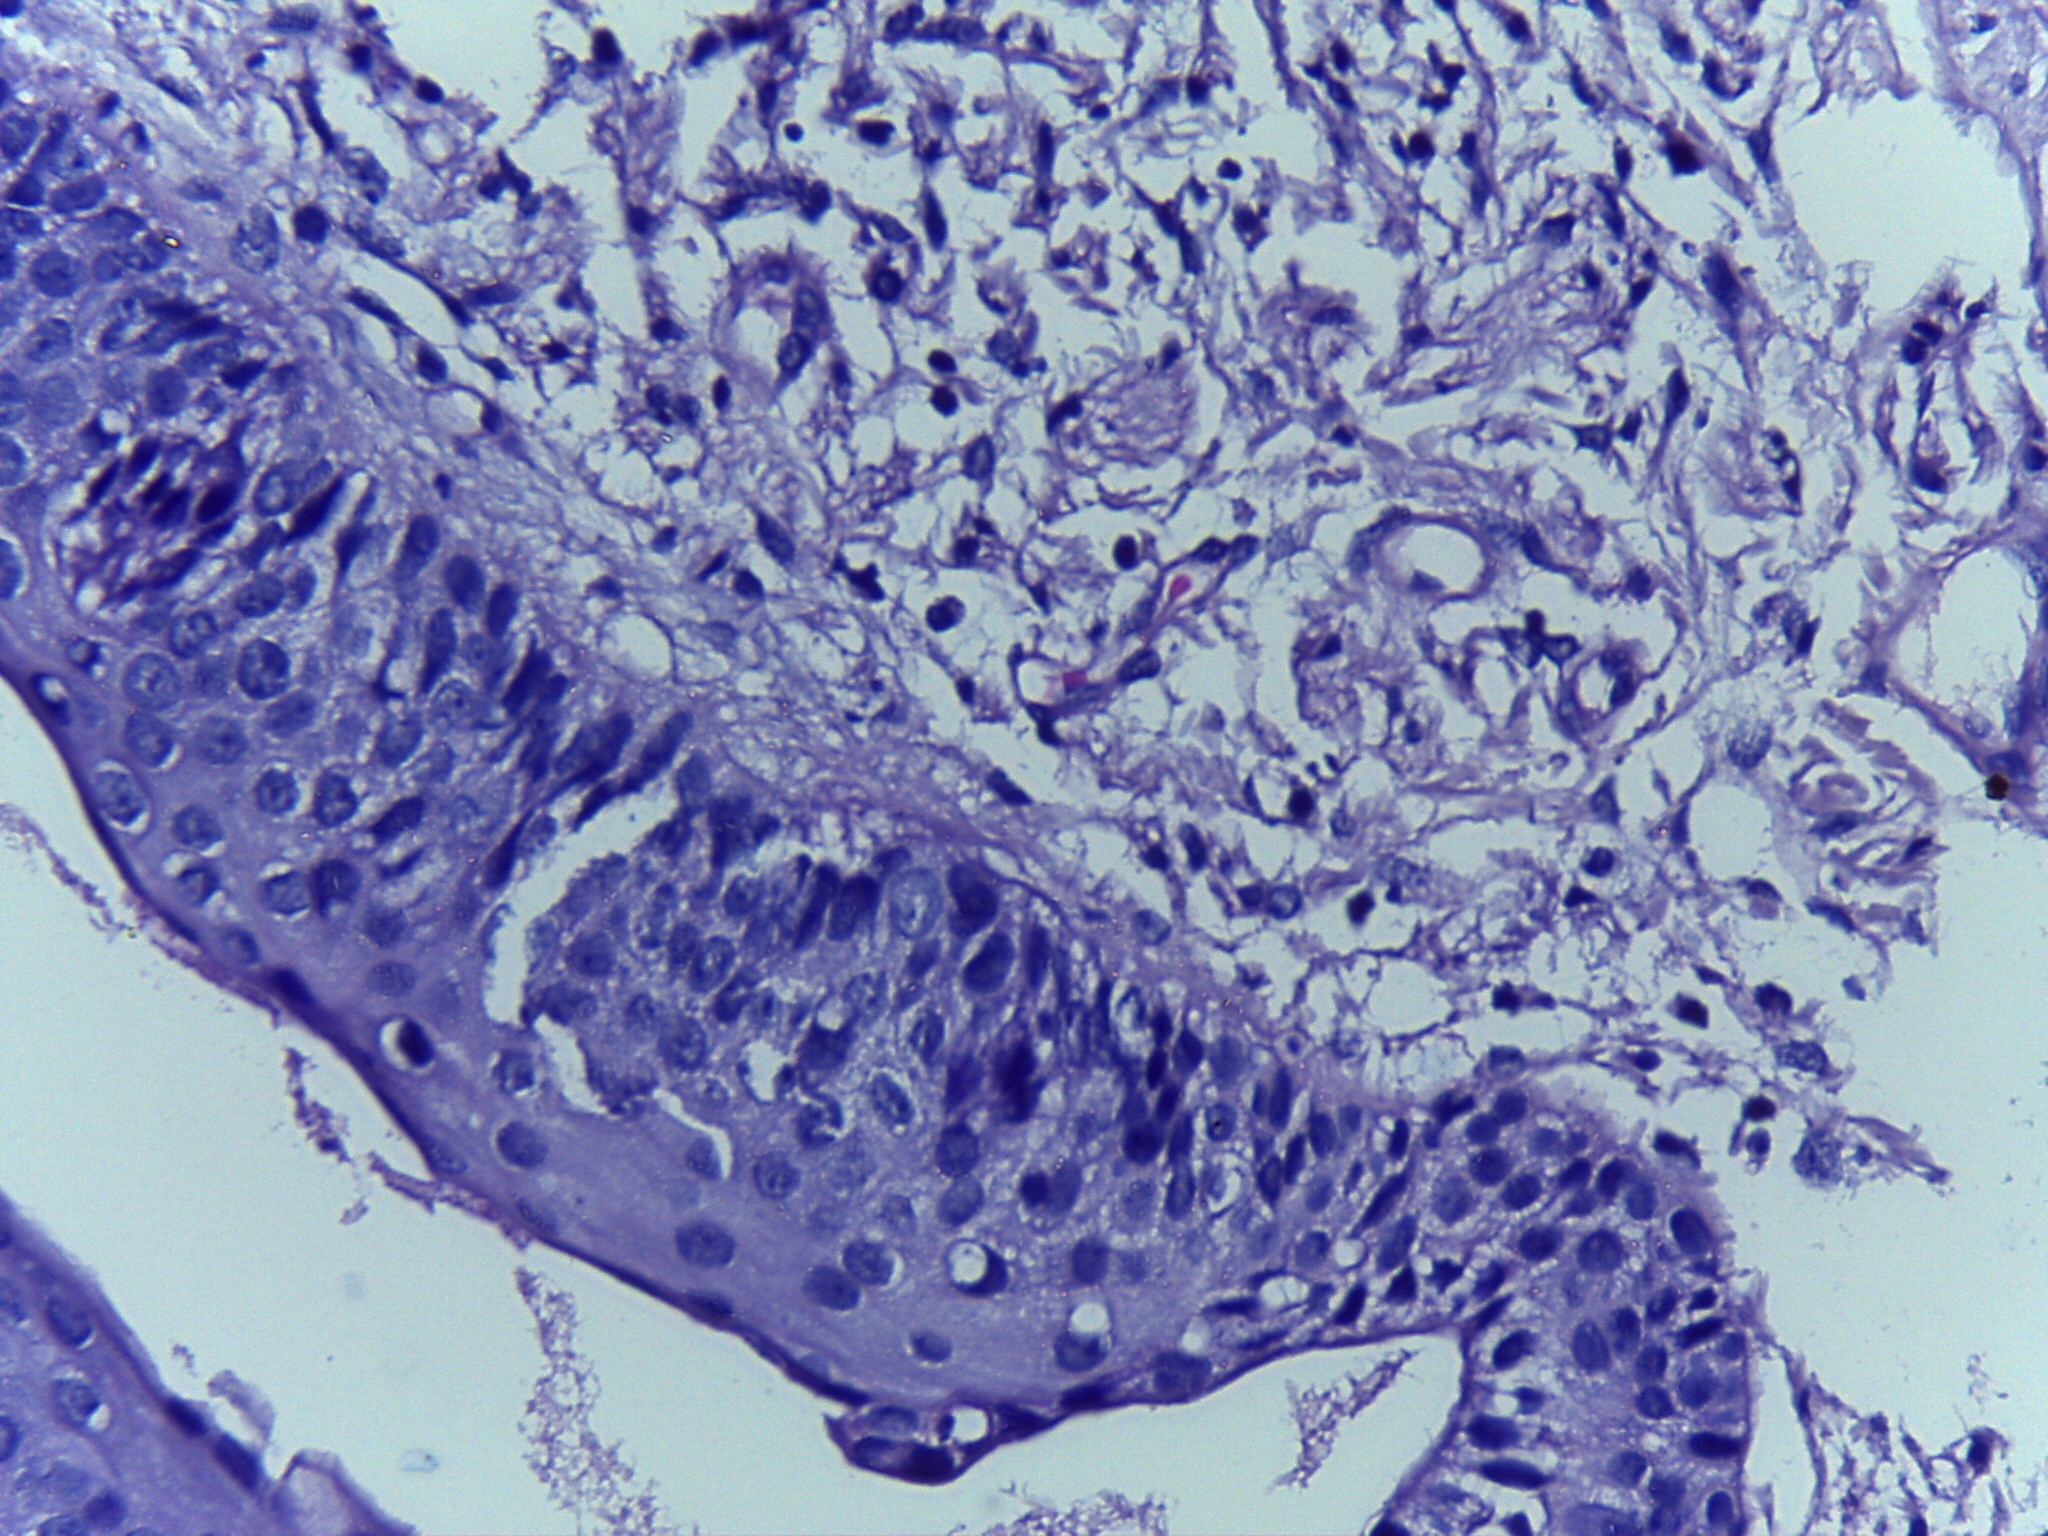
Diagnosis: OSCC